Question: To plot the following in R with the 'ggvis'package,

the code is
'''
mtcars %>%
ggvis(~wt, ~mpg, fill = ~factor(cyl)) %>%
layer_points() %>%
group_by(cyl) %>%
layer_model_predictions(model = "lm")
'''
If I change the 'fill' to 'shape' in the above, there would be an error:
'''
Error: Unknown properties: shape.
Did you mean: stroke?
'''
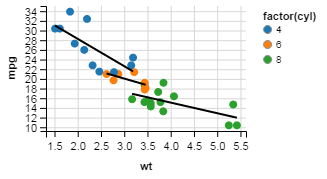
Answer: You have to specify the 'shape' in the 'layer_points()' call:
'''
mtcars %>%
transform(cyl = factor(cyl)) %>%
ggvis(~wt, ~mpg) %>%
layer_points(shape = ~cyl, fill = ~cyl) %>%
group_by(cyl) %>%
layer_model_predictions(model = "lm", formula=mpg~wt)
'''
(Note that I use 'transform()' to convert 'cyl' into a factor. This means you don't have to convert 'cyl' into a factor in the 'ggvis()' call, and the plot key is a little bit neater.)
---